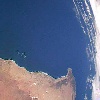
Label: water